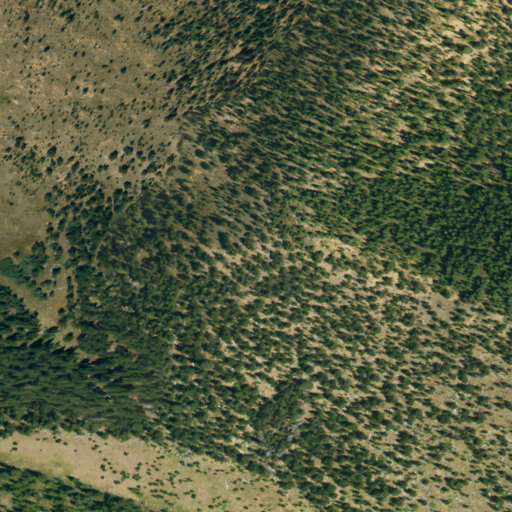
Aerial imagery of mountain in Colorado named Park Mountain containing grassland and evergreen forest